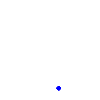
Particle: electron